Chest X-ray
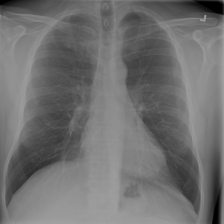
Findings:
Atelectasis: positive
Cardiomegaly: negative
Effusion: negative
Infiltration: negative
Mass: negative
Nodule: negative
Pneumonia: negative
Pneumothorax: negative
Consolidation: negative
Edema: negative
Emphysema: negative
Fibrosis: positive
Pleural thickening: negative
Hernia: negative